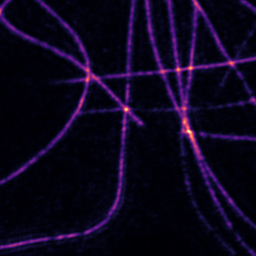
Label: Super-resolution Microtubules image